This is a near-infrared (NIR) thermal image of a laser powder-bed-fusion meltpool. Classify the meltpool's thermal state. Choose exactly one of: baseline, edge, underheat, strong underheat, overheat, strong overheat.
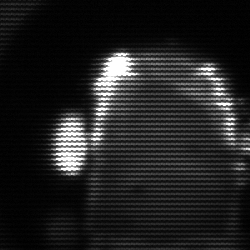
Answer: baseline